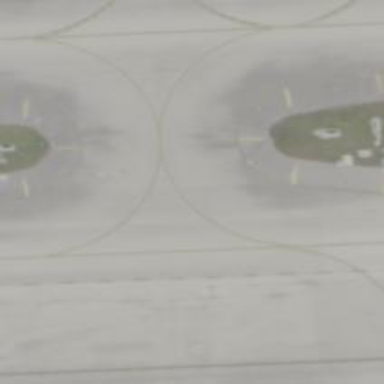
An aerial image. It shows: View of taxiway at the airport.